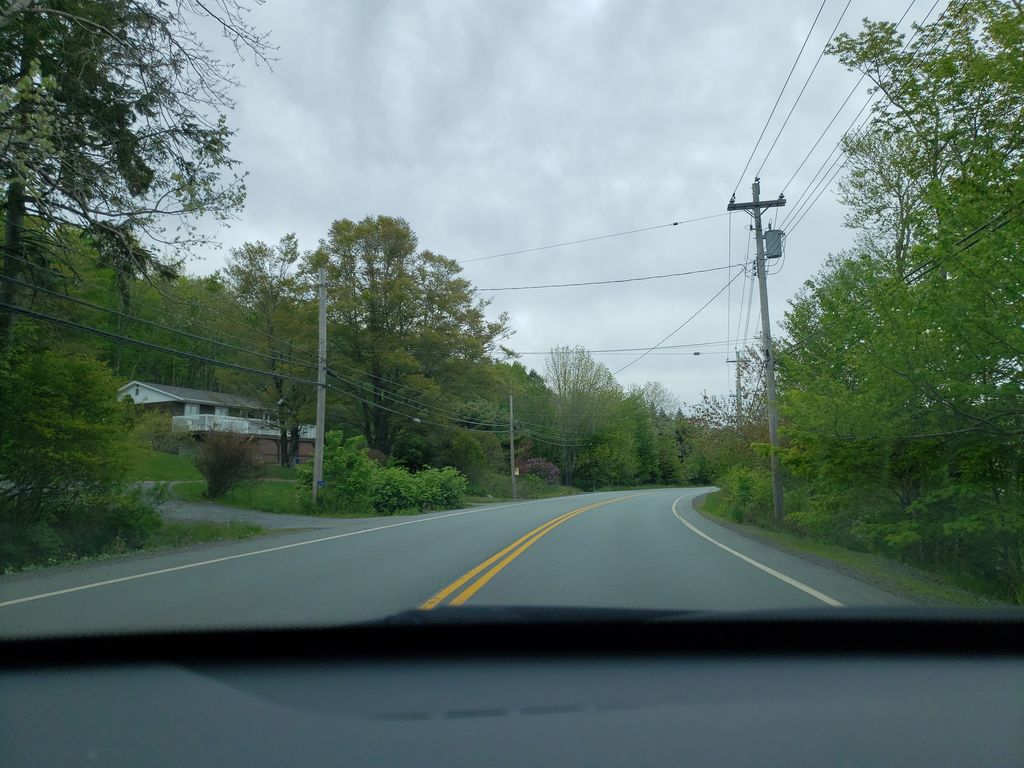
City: halifax